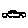
Label: car